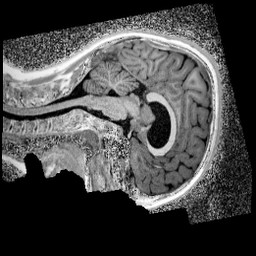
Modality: UNIT1_denoised
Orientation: sagittal
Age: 11
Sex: male
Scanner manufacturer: siemens
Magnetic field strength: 3 T
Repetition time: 4 s
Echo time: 0.00299 s